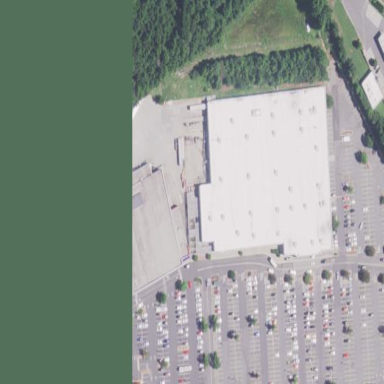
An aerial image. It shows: Retail area.